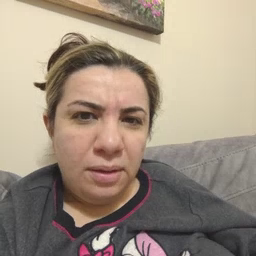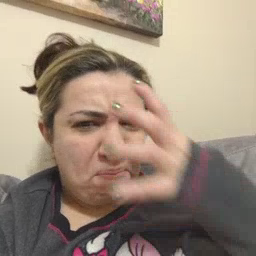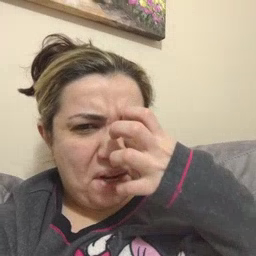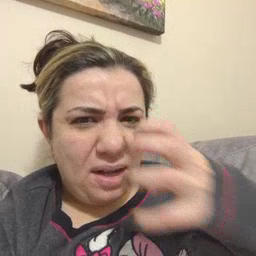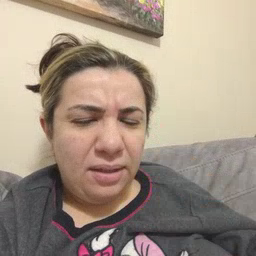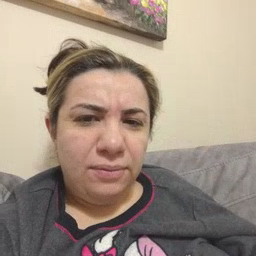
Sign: mad